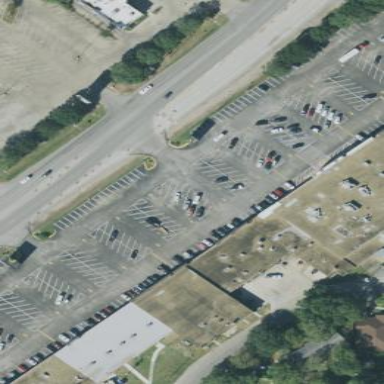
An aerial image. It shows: Retail building.